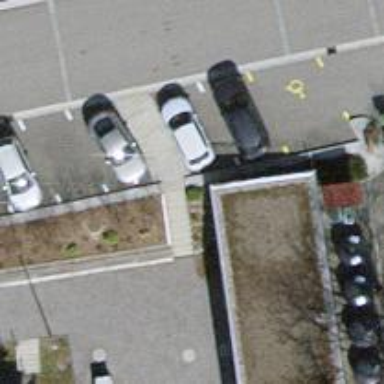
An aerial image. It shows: Charging station.